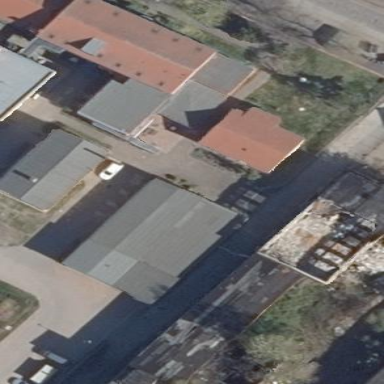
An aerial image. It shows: Industrial building.